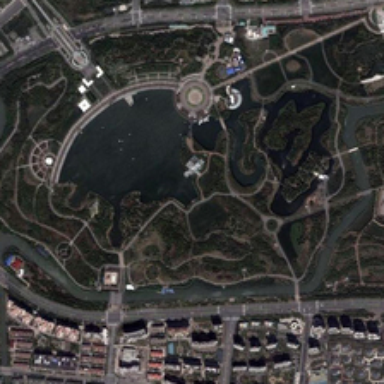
Many buildings are near a park with many green trees and a pond .